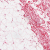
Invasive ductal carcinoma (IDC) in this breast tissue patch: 0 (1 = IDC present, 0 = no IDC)